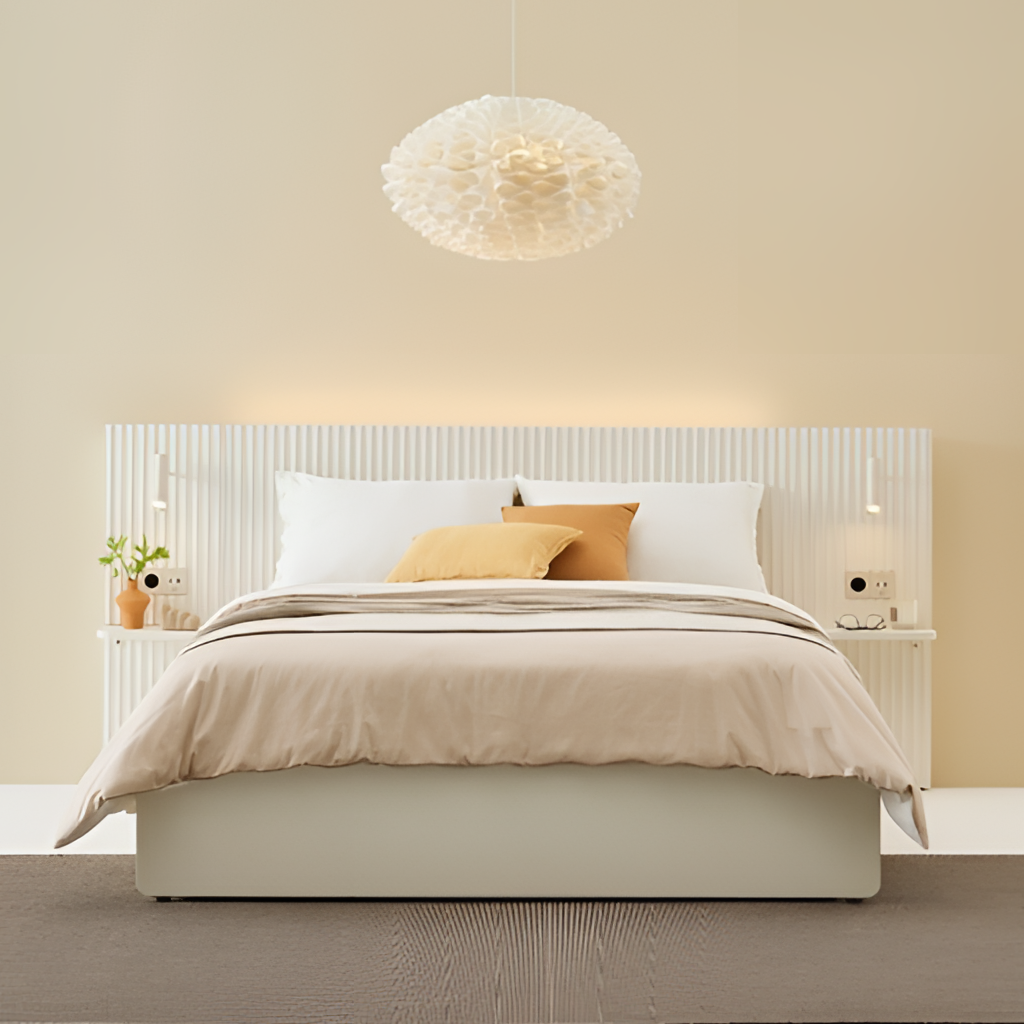
bedroom, beige fabric illuminated headboard bed, paint wallpaper, with solid pattern, wood flooring, with plank pattern, modern